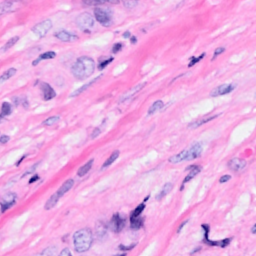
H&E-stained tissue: Breast